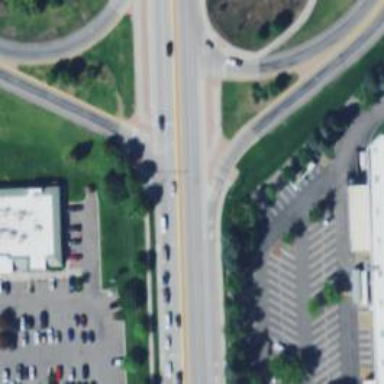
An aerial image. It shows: Trunk link road with asphalt surface.